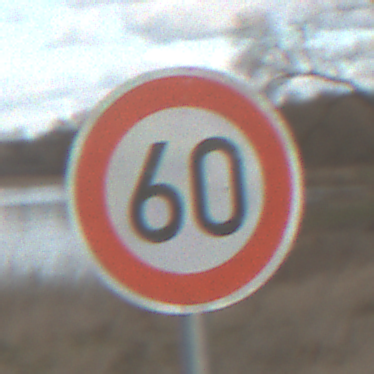
Verkehrszeichen: Geschwindigkeit60
Umgebung: Outdoor, RoadRail
Tageszeit: SunriseSunset
Wetter: PartlyCloudy
Licht: Natural
Jahreszeit: NotSpecified
Kontrast: LowContrast